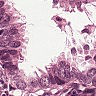
Metastatic tissue present: yes